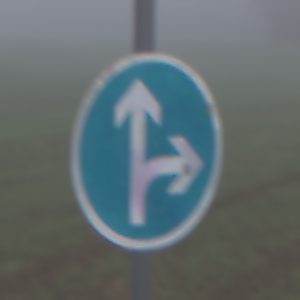
Verkehrszeichen: VorgeschriebeneFahrtrichtungGeradeausOderRechts
Umgebung: Outdoor, RoadRail
Tageszeit: MorningAfternoon
Wetter: Overcast
Licht: Natural
Jahreszeit: NotSpecified
Kontrast: LowContrast